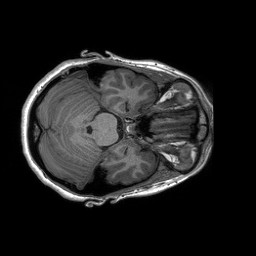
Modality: T1w
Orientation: coronal